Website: home-depot
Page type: customer-info-address
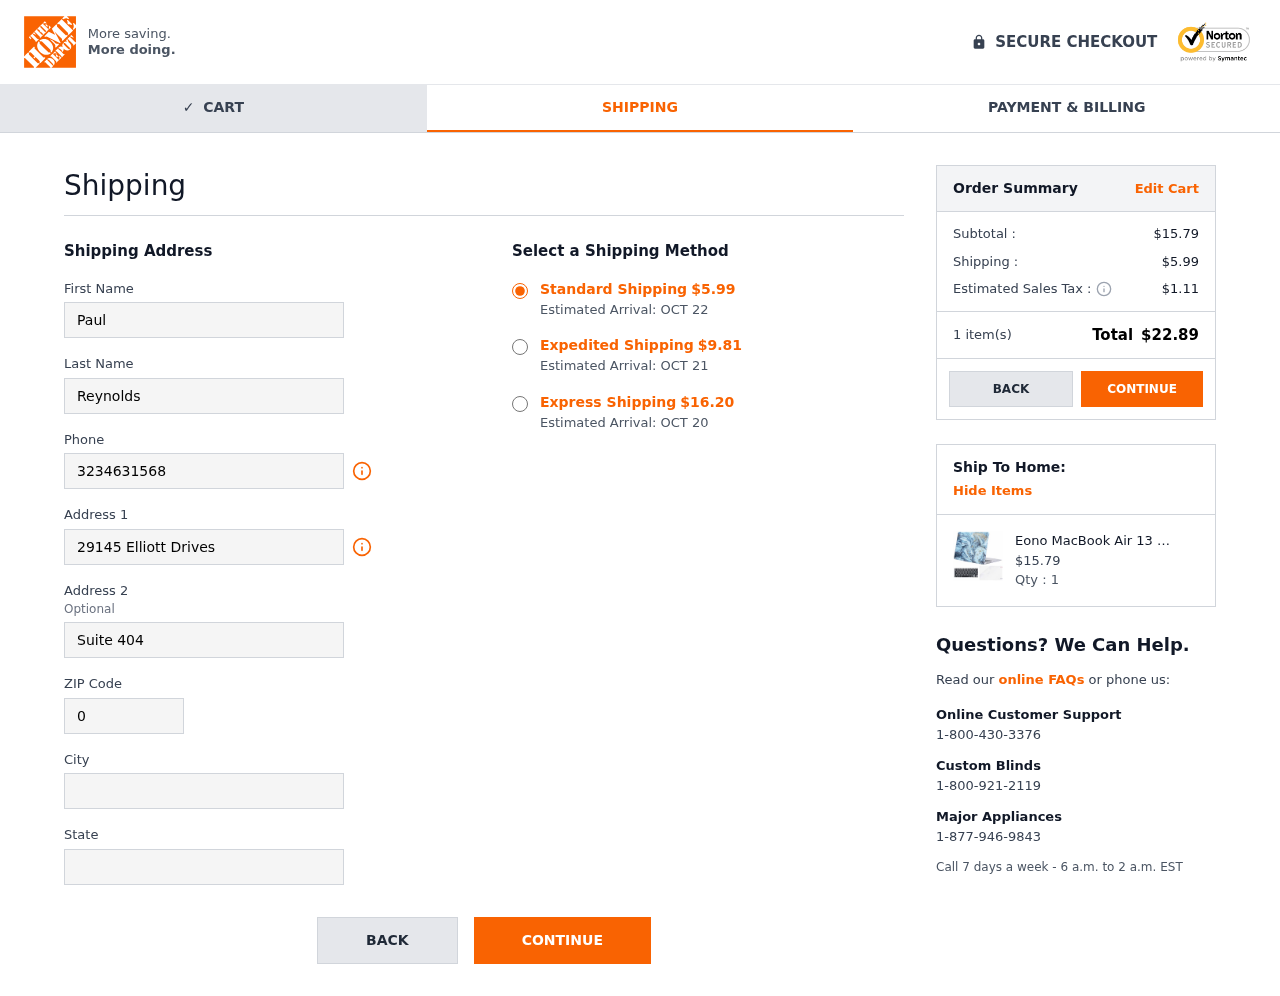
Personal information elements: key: PII_CITY
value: Alexandrafurt
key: PII_FIRSTNAME
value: Paul
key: PII_LASTNAME
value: Reynolds
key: PII_PHONE
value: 3234631568
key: PII_POSTCODE
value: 08421
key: PII_STATE
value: PW
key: PII_STREET
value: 29145 Elliott Drives
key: PII_STREET2
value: Suite 404
Product elements: key: PRODUCT1_NAME
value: Eono MacBook Air 13 Case 2010-2017 Release A1369 A1466, Plastic Hard Shell&Keyboard Cover&Screen Pro
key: PRODUCT1_PRICE
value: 15.79
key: PRODUCT1_QUANTITY
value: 1
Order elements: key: ORDER_SHIPPING_COST
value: $5.99
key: ORDER_DELIVERY_DATE
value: Estimated Arrival: OCT 22
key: ORDER_SHIPPING_COST_EXPEDITED
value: $9.81
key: ORDER_DELIVERY_DATE_EXPEDITED
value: Estimated Arrival: OCT 21
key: ORDER_SHIPPING_COST_EXPRESS
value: $16.20
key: ORDER_DELIVERY_DATE_EXPRESS
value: Estimated Arrival: OCT 20
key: ORDER_SUBTOTAL
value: $15.79
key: ORDER_TAX
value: $1.11
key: ORDER_NUM_ITEMS
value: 1 item(s)
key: ORDER_TOTAL
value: $22.89